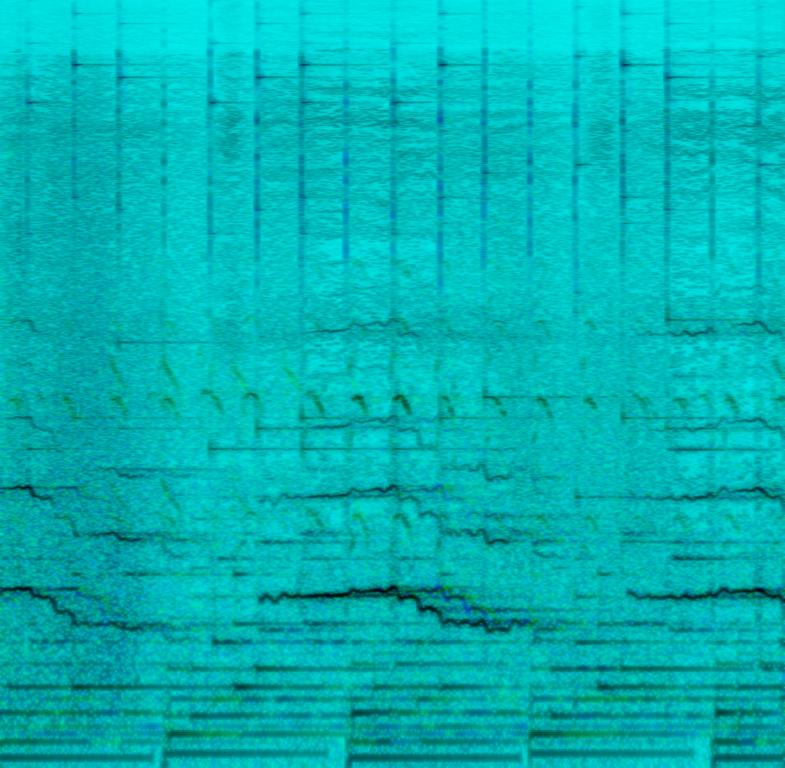
A female vocalist sings this dulcet melody. The tempo is medium with soft piano accompaniment, keyboard harmony, chimes, harp, and xylophone sounds , ambient sounds of nature like the sound of sea gulls, waves, water gently hitting the rocks, breeze along with the mellifluous vocalisation. The song is soothing, calming, meditative, peaceful, mellifluous, celestial, mystical, dreamy and dreamy. This song is a Lullaby.